Interaction volume radius: 10 \u00c5
Interaction volume height: 25 \u00c5
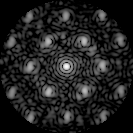
Disorder parameter: 0.4232